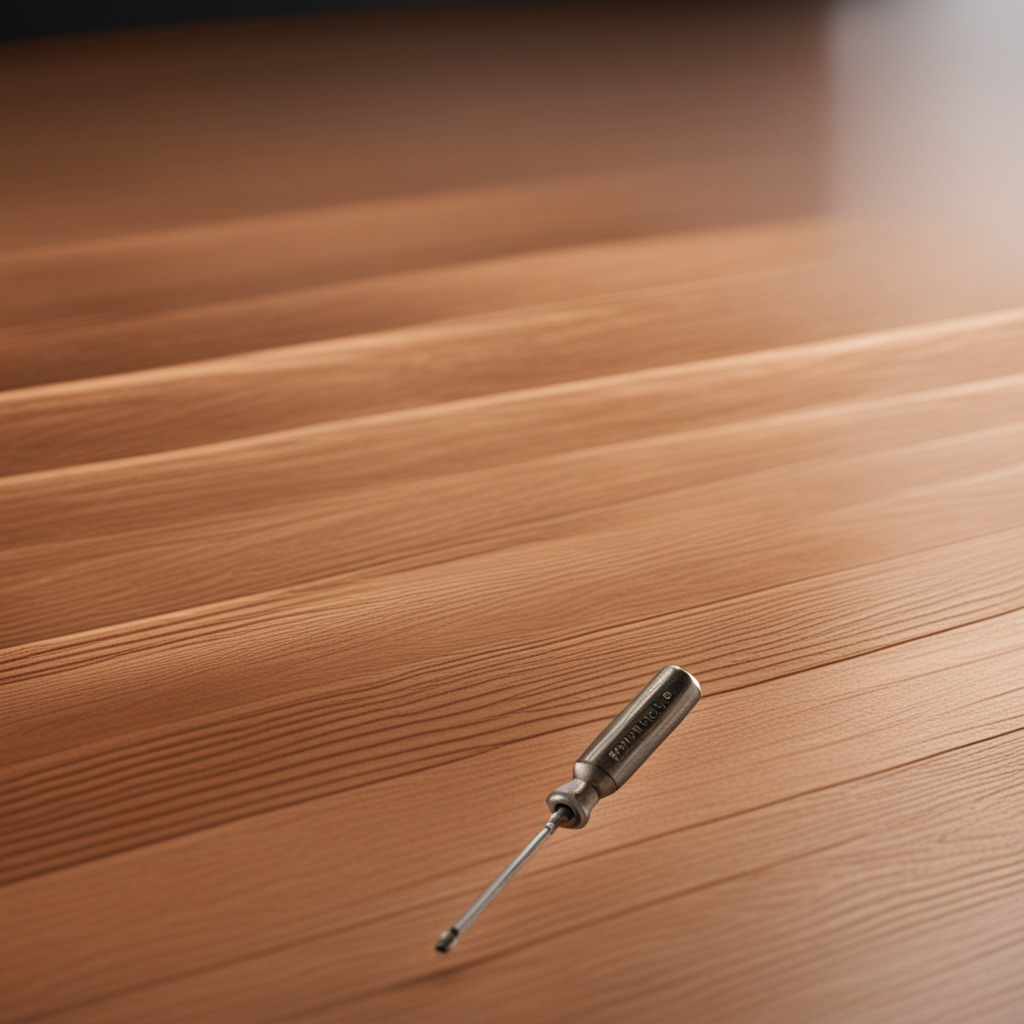
A screwdriver is lying on the wooden table in a carpentry studio.